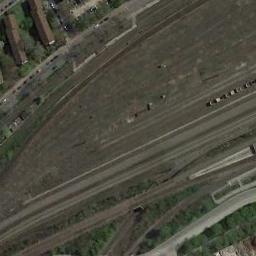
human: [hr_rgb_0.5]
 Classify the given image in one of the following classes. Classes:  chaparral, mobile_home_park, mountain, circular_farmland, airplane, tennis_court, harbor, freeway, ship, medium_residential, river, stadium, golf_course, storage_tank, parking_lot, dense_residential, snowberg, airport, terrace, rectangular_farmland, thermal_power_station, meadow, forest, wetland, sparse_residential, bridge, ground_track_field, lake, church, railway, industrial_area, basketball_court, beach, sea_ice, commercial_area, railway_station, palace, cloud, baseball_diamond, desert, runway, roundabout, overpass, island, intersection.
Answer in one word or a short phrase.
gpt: railway